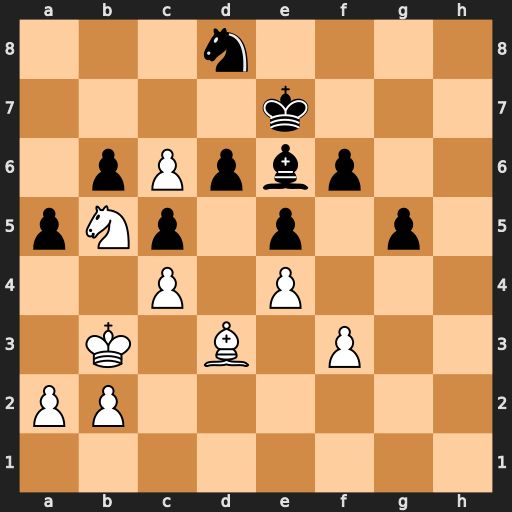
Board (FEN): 3n4/4k3/1pPpbp2/pNp1p1p1/2P1P3/1K1B1P2/PP6/8
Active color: w
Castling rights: -
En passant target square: -
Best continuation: Na7 Nxc6 Nxc6+ Kd7 Na7